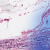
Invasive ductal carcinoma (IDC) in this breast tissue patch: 0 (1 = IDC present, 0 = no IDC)